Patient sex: M
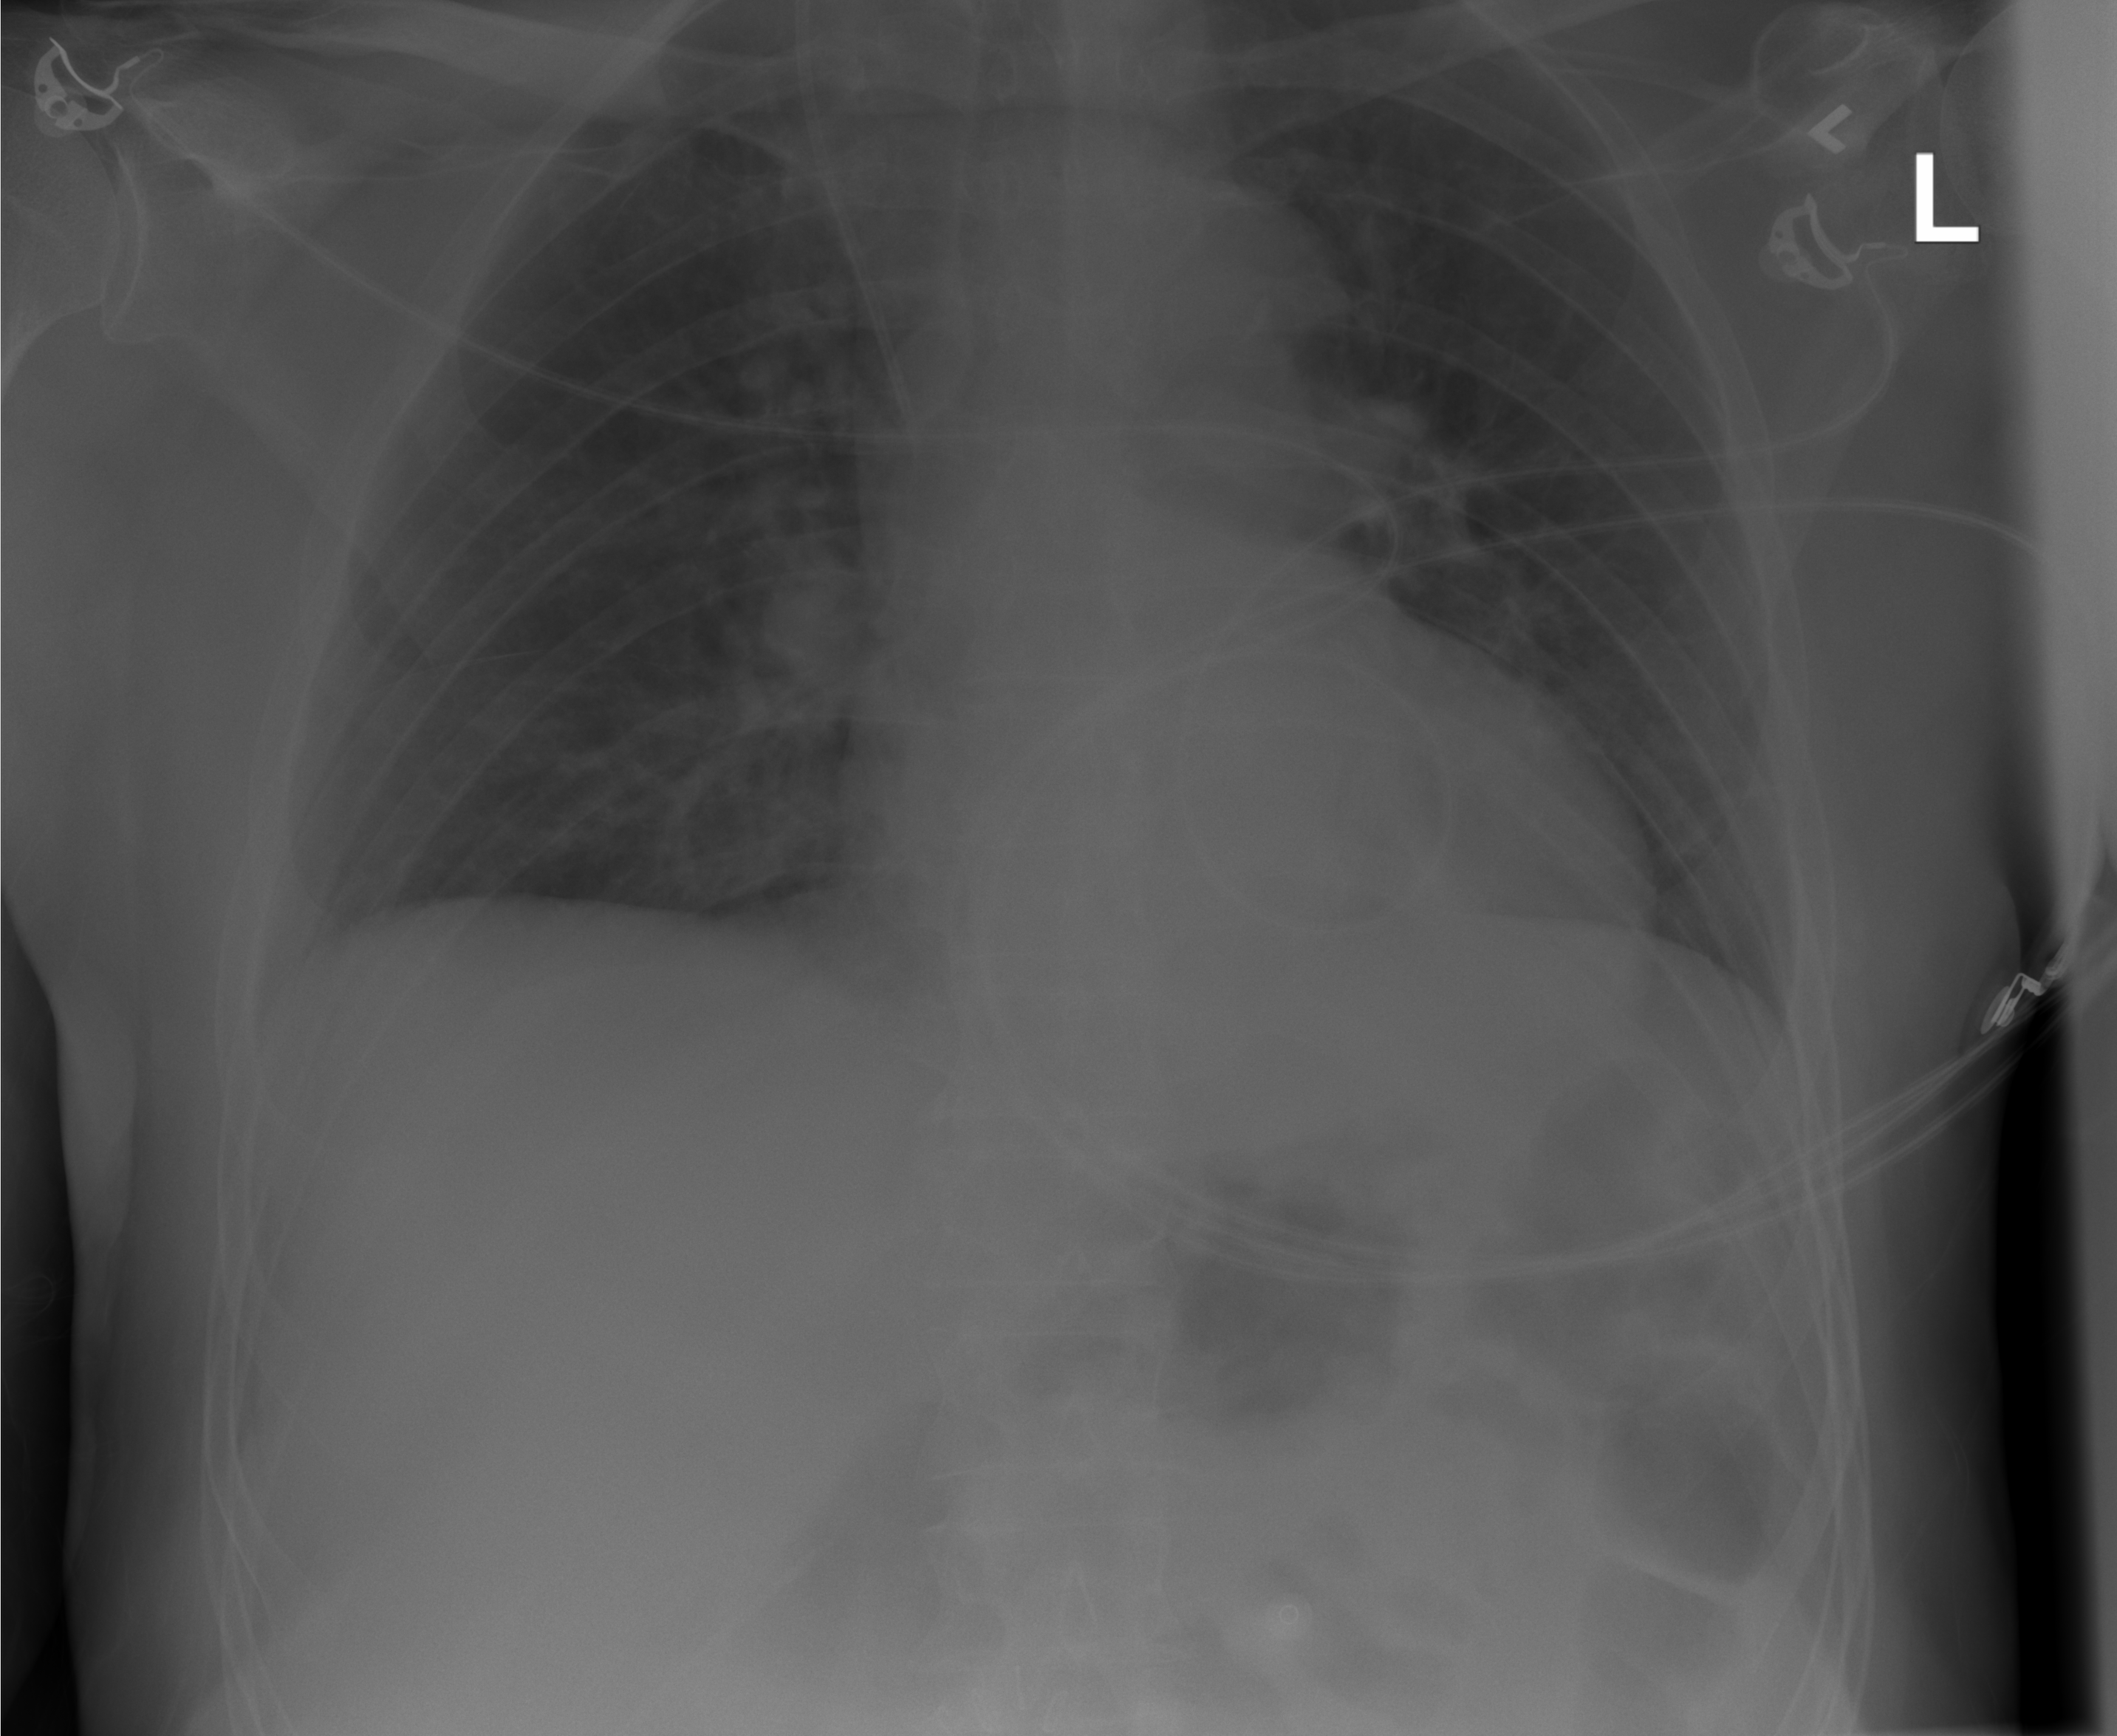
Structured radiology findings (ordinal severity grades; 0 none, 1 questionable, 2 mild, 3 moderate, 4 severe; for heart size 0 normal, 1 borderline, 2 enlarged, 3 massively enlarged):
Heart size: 2
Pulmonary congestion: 2
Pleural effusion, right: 2
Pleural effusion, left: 0
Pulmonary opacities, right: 0
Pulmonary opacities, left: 0
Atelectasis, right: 2
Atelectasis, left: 0